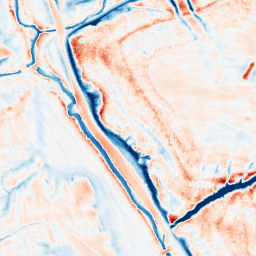
Category: trend_removal
Decomposition family: local_polynomial
Decomposition parameters: window_size: 21
degree: 3
Upsampling method: sinc_blackman
Upsampling parameters: scale: 4
kernel_size: 16
Upsampling scale: 4